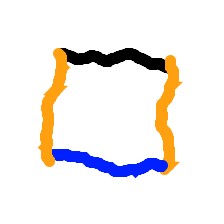
Shape: square